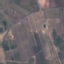
Land use / land cover: PermanentCrop